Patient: sex M, age 54
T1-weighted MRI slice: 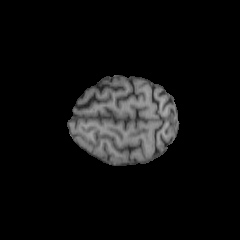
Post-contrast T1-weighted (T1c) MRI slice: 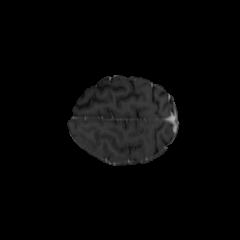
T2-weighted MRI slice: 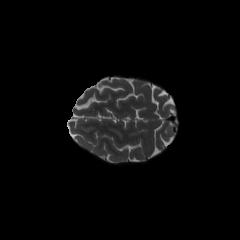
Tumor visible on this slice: no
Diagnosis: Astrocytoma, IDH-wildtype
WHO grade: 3